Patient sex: M
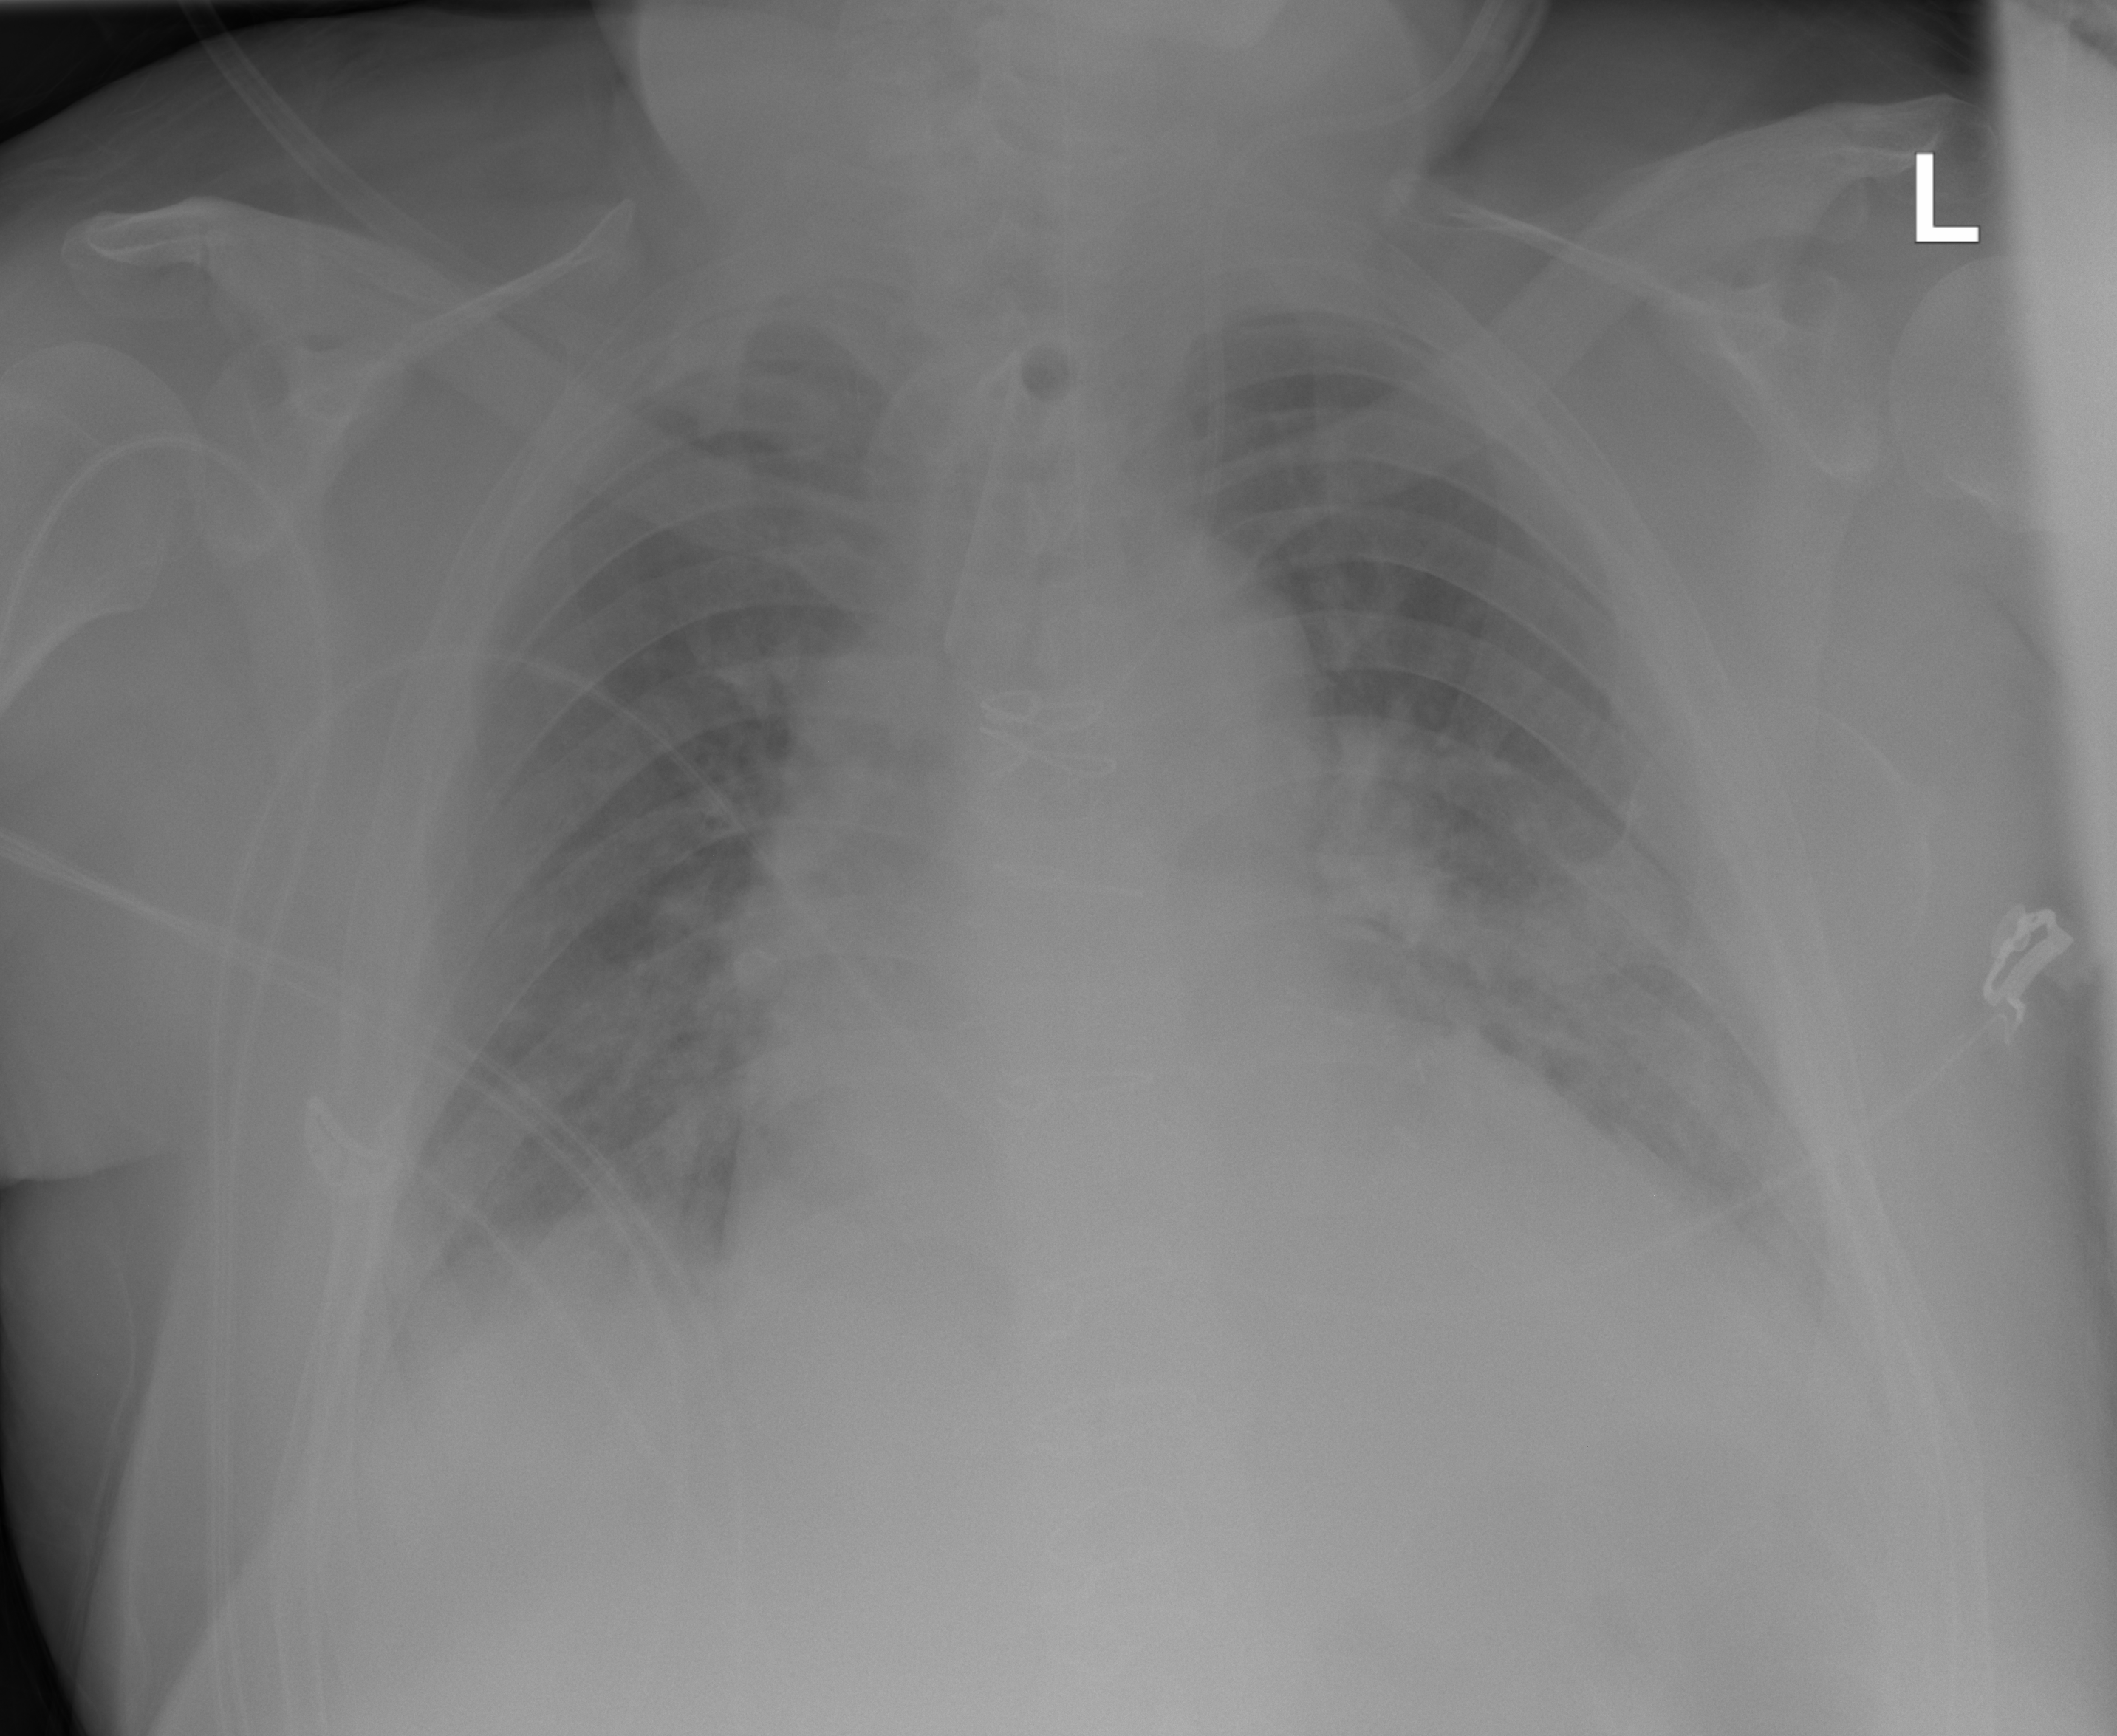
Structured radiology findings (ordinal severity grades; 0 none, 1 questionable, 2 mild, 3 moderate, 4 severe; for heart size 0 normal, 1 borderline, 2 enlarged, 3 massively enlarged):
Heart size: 2
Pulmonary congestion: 2
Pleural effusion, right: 2
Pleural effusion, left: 2
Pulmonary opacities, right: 0
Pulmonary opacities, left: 0
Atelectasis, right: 2
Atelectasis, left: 2